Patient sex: M
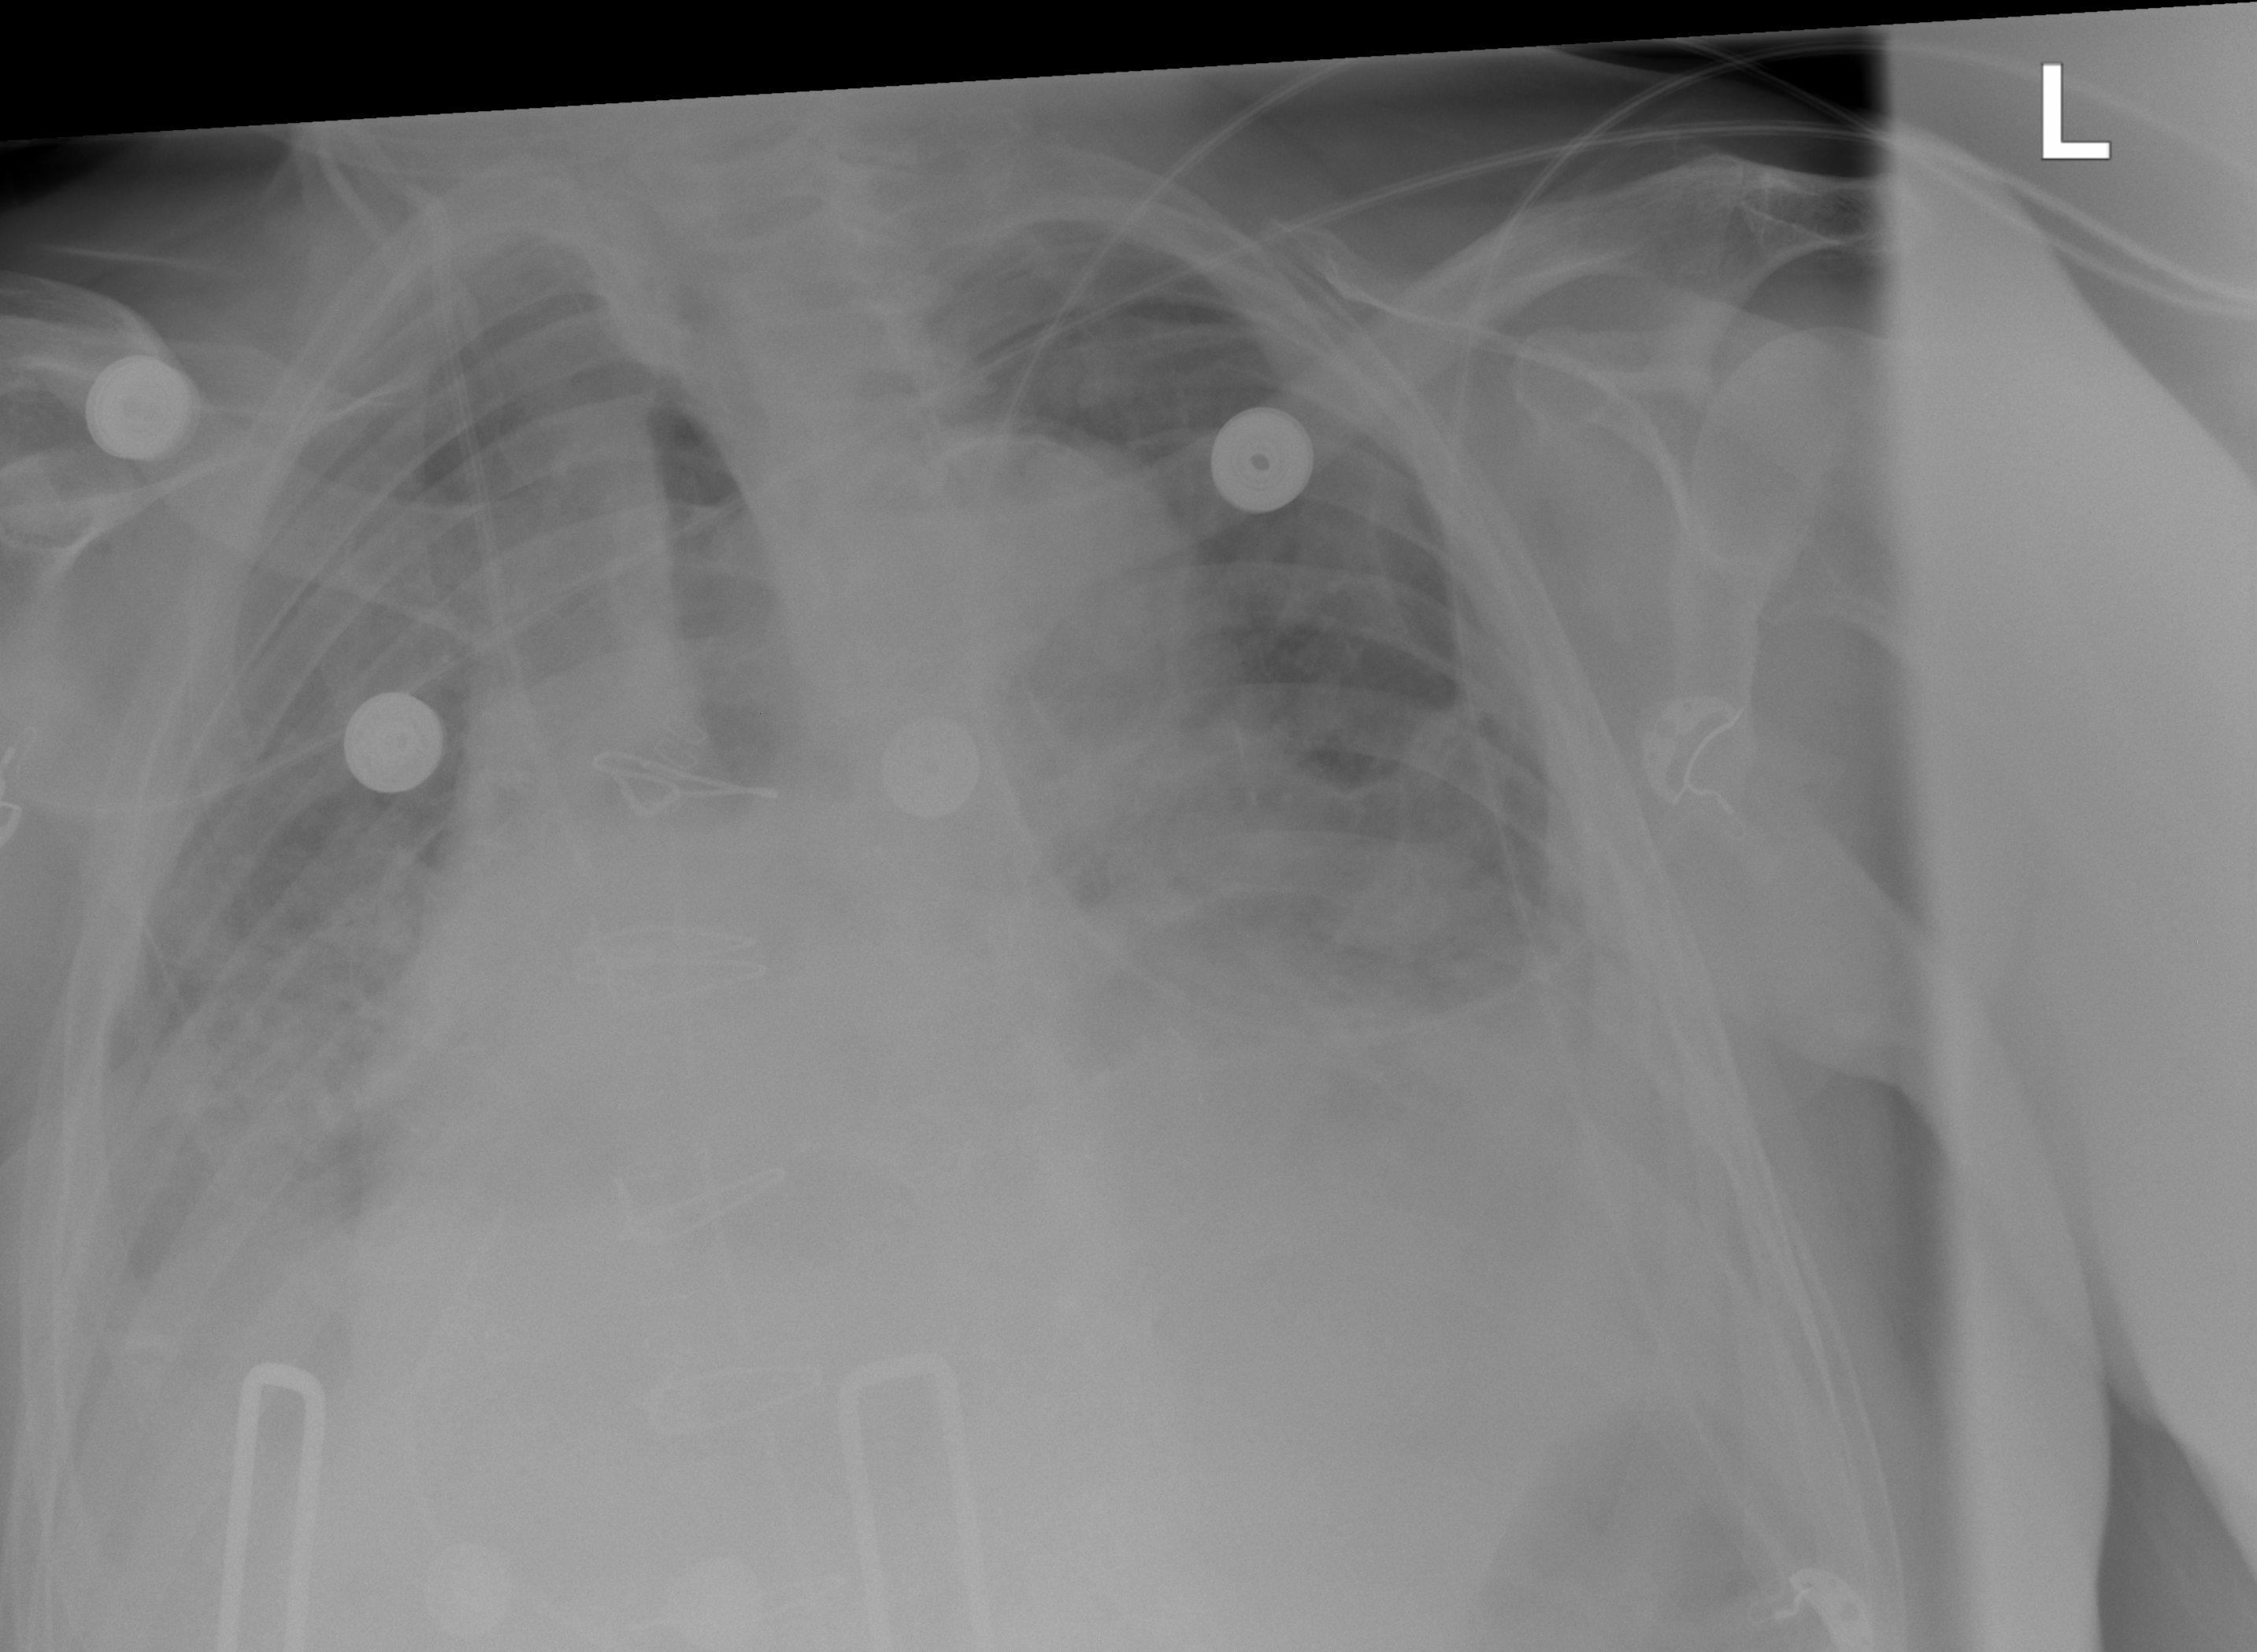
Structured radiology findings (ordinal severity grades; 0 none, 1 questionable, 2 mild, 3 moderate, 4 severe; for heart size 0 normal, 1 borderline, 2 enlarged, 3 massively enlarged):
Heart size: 2
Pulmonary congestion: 2
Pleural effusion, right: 2
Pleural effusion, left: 1
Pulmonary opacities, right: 2
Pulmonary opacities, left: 2
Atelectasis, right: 1
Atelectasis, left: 2